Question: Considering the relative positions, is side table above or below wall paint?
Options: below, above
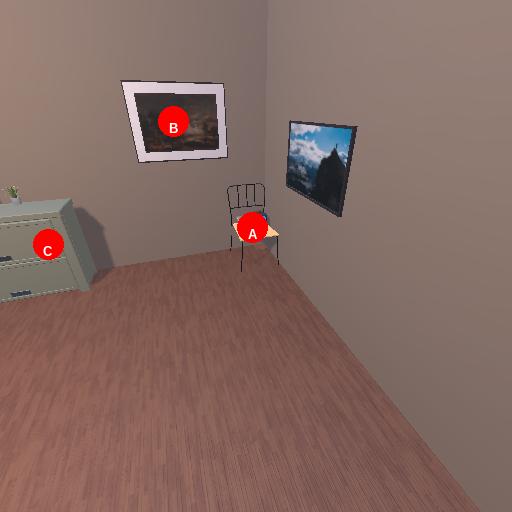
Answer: below